Aerial crown-view tile of a tropical tree (Barro Colorado Island, Panama), acquired 20240716:
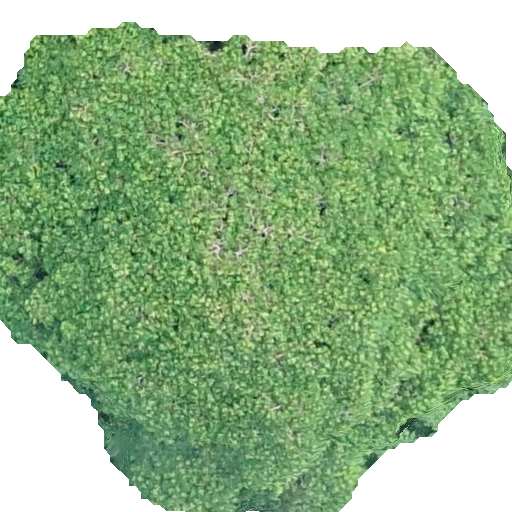
Species: Hura crepitans
GBIF accepted scientific name: Hura crepitans
Crown area: 340.157 m²